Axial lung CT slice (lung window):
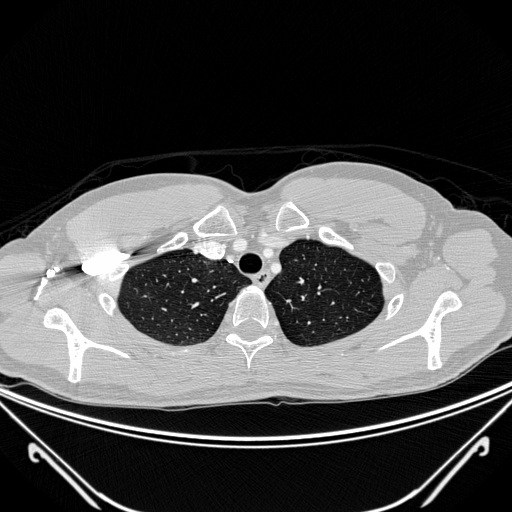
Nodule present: no